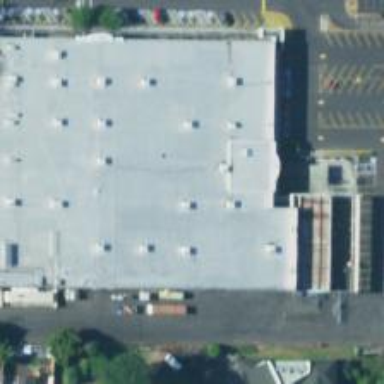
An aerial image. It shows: View of roof of building.